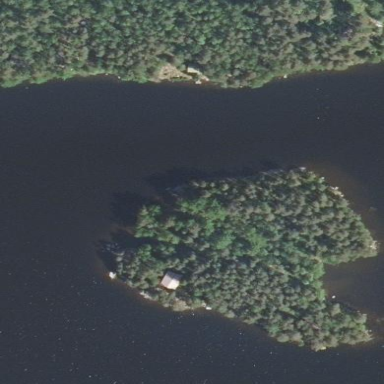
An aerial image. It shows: Island covered with woodland.